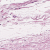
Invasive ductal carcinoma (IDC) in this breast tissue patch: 0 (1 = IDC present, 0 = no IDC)